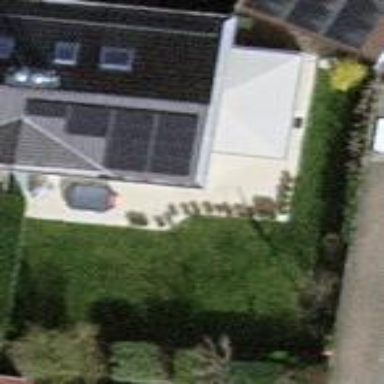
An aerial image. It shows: Garden surrounded by fence.